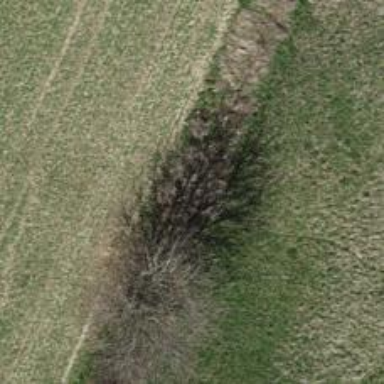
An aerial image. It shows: Row of trees in natural setting.